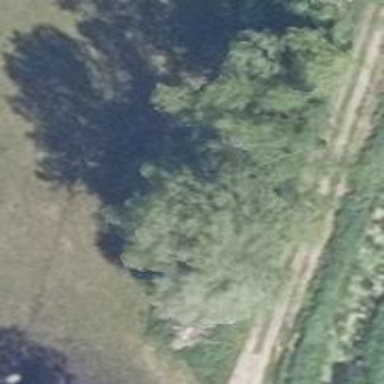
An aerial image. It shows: Broadleaved tree with lush foliage.